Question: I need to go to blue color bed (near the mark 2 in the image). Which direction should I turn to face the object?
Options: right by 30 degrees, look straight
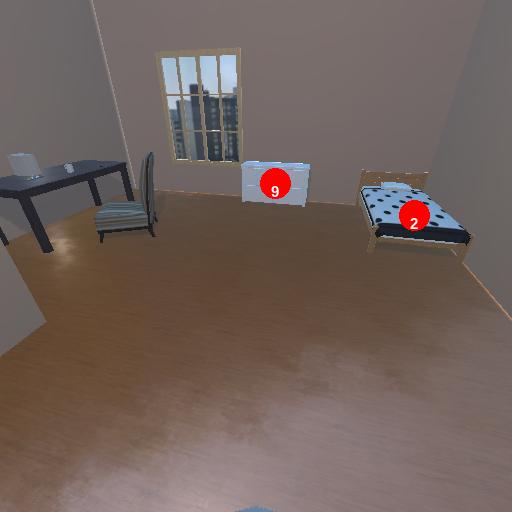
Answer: right by 30 degrees